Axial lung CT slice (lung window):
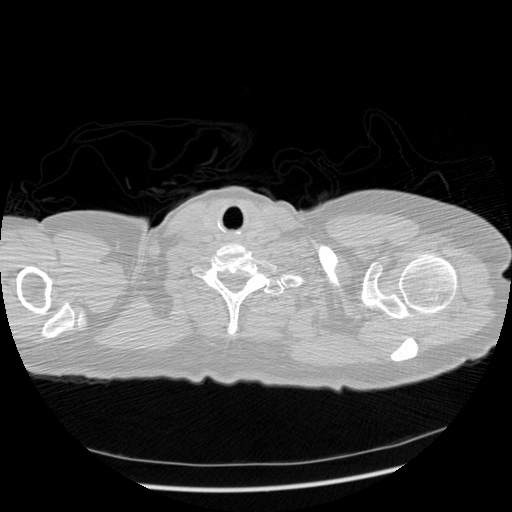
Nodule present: no